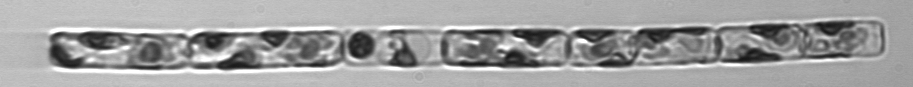
Label: Guinardia_delicatula_TAG_internal_parasite